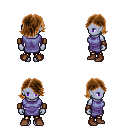
a pixel art fantasy rpg character, female body template, dark elf, purple skin, chain tabard jacket, gold greaves, brown swoop hairstyle, leather bracers, brown shoes, four views (front, back, left, right), 2x2 character sprite sheet, small pixel art, hard edges, no anti-aliasing